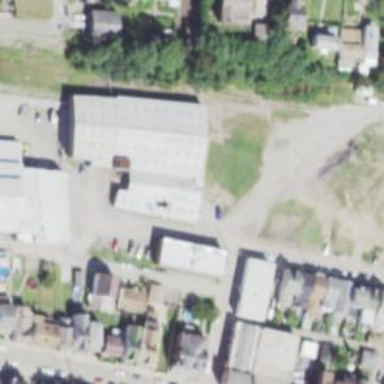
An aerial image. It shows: Commercial building.